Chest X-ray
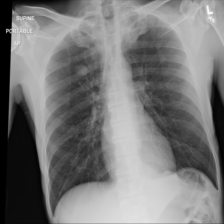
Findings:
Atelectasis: positive
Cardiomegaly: negative
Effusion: negative
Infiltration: negative
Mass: negative
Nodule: positive
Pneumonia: negative
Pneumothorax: negative
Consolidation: negative
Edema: negative
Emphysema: negative
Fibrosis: negative
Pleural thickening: negative
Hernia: negative